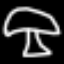
Label: mushroom